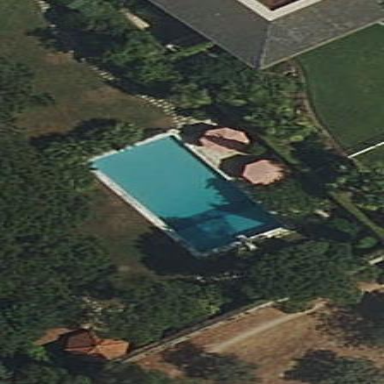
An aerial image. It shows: Swimming pool located in leisure land.